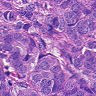
Metastatic tissue present: yes